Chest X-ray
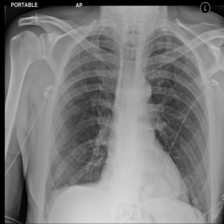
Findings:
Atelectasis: negative
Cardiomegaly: negative
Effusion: negative
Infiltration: negative
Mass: negative
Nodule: negative
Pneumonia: negative
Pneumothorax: negative
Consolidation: negative
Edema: negative
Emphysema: negative
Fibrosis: negative
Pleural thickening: negative
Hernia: negative